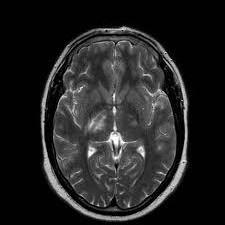
Label: notumor